Question: I'm creating a json in javascript in that way
'''
jsonArr.push({
position: 'WN',
wind: windWN,
wave: waveWN,
sea: seaWN
});
var myJsonString = JSON.stringify(jsonArr);
'''
I'm sending it via an AJAX method with jsonData: 'jsonData:Ext.encode(myJsonString)'
My json array looks like that when I send it :

In PHP side, I'm getting the Json and decoding it that way :
'''
$rawpostdata = file_get_contents("php://input");
$rawpostdata2 = json_decode($rawpostdata, true);
'''
I tried 'print_r( $rawpostdata2[1]);' and got '{', as the second character of the "string", and I can't understand why.
In the other side, I tried 'print_r($rawpostdata)', cut/past the result in a $string and retest my json_decode like that :
'''
$rawpostdata = file_get_contents("php://input");
// print_r($rawpostdata);
$string = '[{"position":"N","wind":"2","wave":"65","sea":"65"},{"position":"E","wind":"3","wave":"5","sea":"6"},{"position":"S","wind":"56","wave":"4","sea":"8"},{"position":"W","wind":"1","wave":"56","sea":"84"},{"position":"NE","wind":"5","wave":"6","sea":"65"},{"position":"ES","wind":"6","wave":"45","sea":"6"},{"position":"SW","wind":"69","wave":"8","sea":"4"},{"position":"WN","wind":"7","wave":"8","sea":"56"}]';
$rawpostdata2 = json_decode($string,true);
print_r ($rawpostdata2[1]);
'''
It gives me the correct result !
> Array (
[position] => E
[wind] => 3
[wave] => 5
[sea] => 6 )
Do you have some explanations?
I make it working by making another json_decode
'''
$rawpostdata = file_get_contents("php://input");
$rawpostdata2 = json_decode($rawpostdata,true);
$rawpostdata3 = json_decode($rawpostdata2,true);
'''
But I don't really understand...
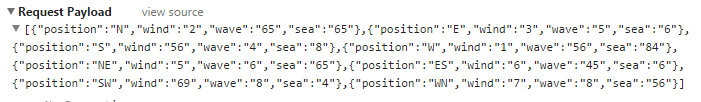
Answer: First, you create json string:
'''
var myJsonString = JSON.stringify(jsonArr);
'''
Then you encode the resulting string into json again:
'''
Ext.encode(myJsonString)
'''
Thus, you have to 'json_decode()' twice in PHP.